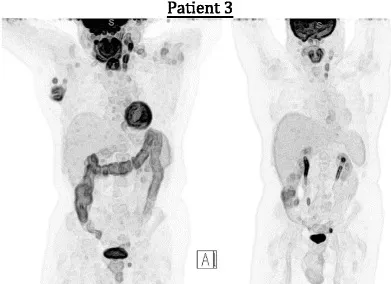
Radiographic and hematologic responses with therapy. *Platelet units (x10^3/uL) are provided on the left y-axis, while hemoglobin (g/dL) and white blood cell count units (x10^3/uL) are on the right y-axis.
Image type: radiology (pet)